Aerial crown-view tile of a tropical tree (Barro Colorado Island, Panama), acquired 20250818:
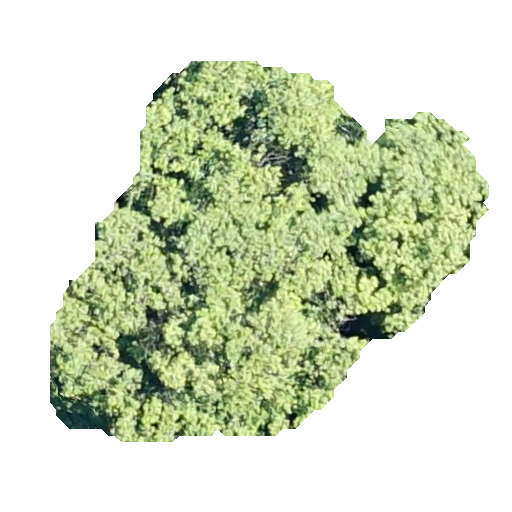
Species: Luehea seemannii
GBIF accepted scientific name: Luehea seemannii
Crown area: 162.199 m²